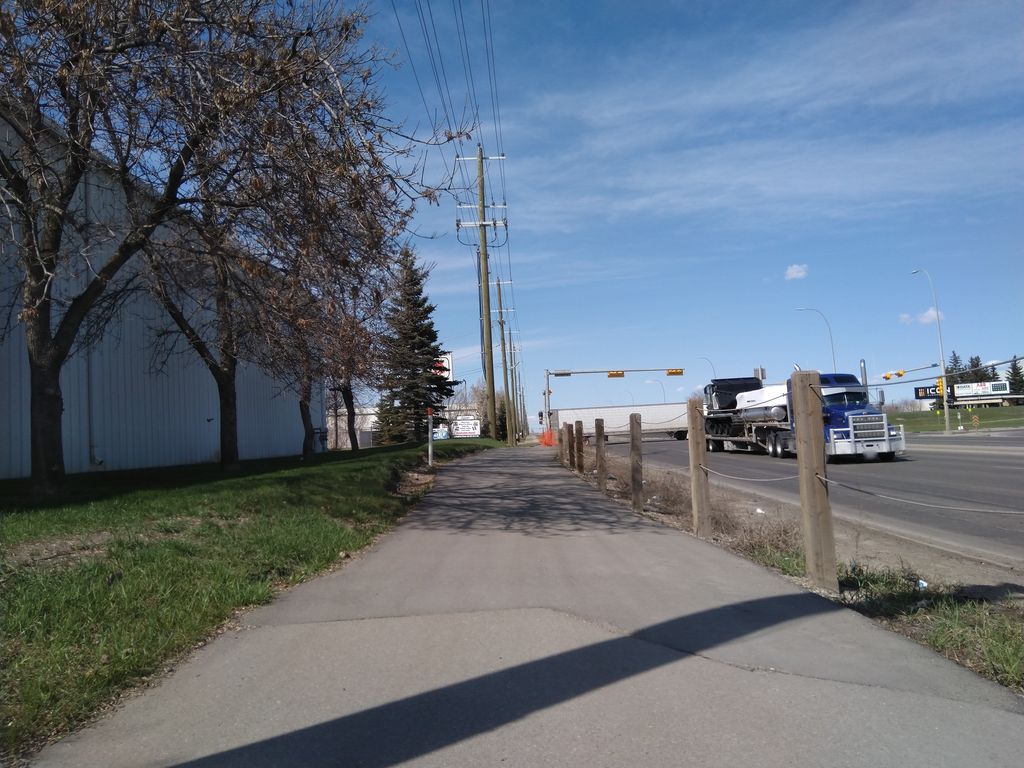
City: calgary